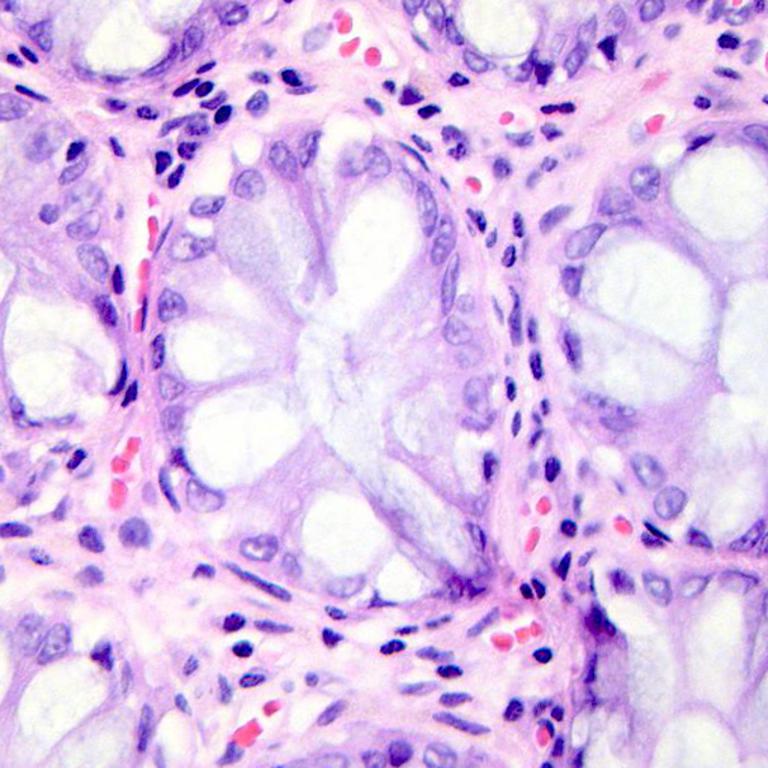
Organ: colon
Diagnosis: benign